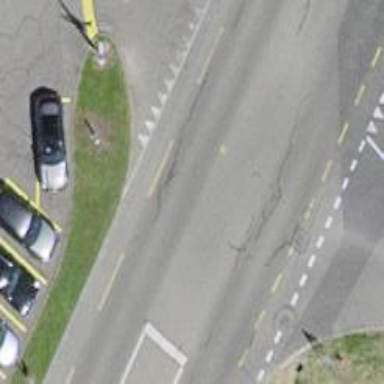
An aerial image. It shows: Secondary road with dedicated cycle lanes on both sides.